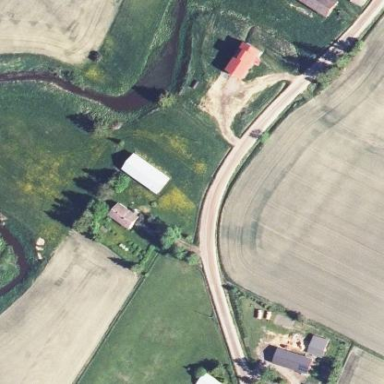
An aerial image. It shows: Farmyard area.